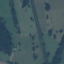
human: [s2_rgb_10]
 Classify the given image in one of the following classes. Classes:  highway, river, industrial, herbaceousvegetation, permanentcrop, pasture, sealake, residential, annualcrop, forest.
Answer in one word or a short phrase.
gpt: Pasture